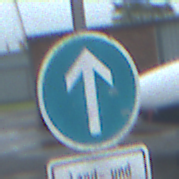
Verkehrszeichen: VorgeschriebeneFahrtrichtungGeradeaus
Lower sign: BesondereFahrzeugeUndTransportgueter8
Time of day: Midday
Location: Outdoor (Suburban)
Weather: Overcast
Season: NotSpecified
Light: Natural